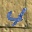
Label: 4